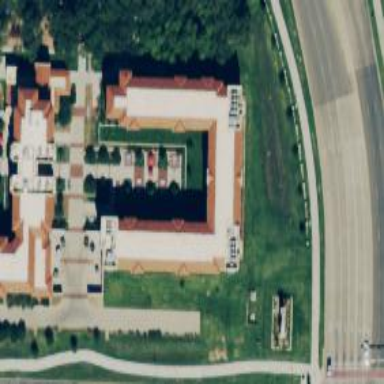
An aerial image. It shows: Dormitory building.